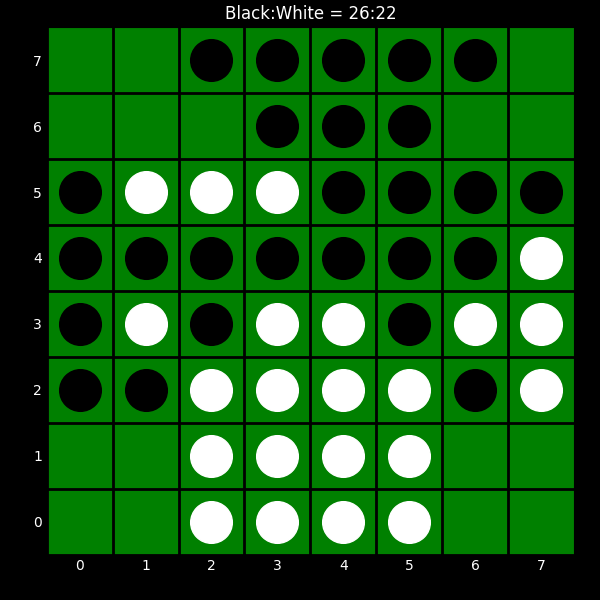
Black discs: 26
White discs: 22